Field crop: maize
Growth stage: 2
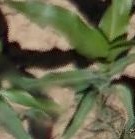
Species: maize